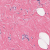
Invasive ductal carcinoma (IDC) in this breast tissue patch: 0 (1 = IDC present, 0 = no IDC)